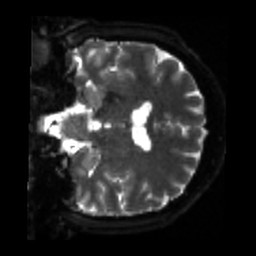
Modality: sbref
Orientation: coronal
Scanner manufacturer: siemens
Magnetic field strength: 3 T
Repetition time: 4 s
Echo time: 0.0594 s